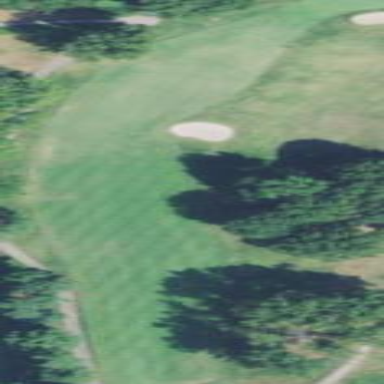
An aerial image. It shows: Golf fairway surrounded by grass.